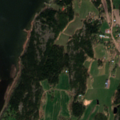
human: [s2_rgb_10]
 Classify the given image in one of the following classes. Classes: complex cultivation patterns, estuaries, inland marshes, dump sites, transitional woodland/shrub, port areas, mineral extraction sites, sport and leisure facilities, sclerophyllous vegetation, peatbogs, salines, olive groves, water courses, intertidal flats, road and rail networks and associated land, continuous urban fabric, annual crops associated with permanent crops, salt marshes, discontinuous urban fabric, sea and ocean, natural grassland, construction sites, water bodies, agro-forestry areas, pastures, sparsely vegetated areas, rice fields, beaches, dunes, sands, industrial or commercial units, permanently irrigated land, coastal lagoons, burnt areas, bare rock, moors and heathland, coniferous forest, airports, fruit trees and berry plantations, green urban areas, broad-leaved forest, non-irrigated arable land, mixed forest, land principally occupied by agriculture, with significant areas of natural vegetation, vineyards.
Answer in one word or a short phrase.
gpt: land principally occupied by agriculture, with significant areas of natural vegetation, coniferous forest, mixed forest, sea and ocean